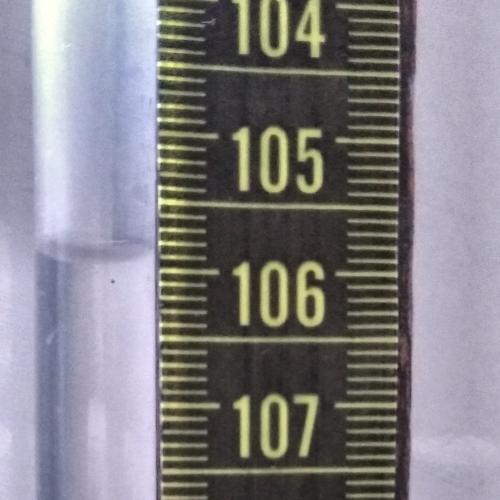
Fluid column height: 105.9 cm